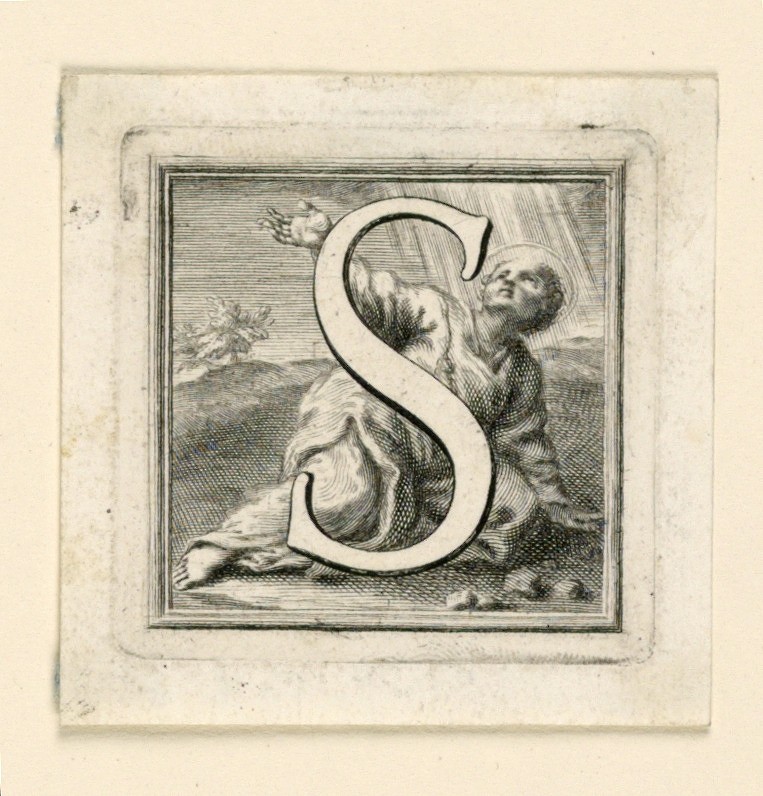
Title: Decorated Capital Letter S
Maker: Jakob Frey, Swiss, active Italy, 1681 - 1752
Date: ca. 1715
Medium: Engraving on paper
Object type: Print
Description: Letter S before St. Stephen suffering his martyrdom.